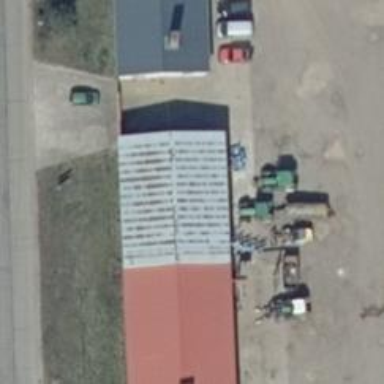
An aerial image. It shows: Gabled gray auxiliary farm building with the roof oriented along its structure.